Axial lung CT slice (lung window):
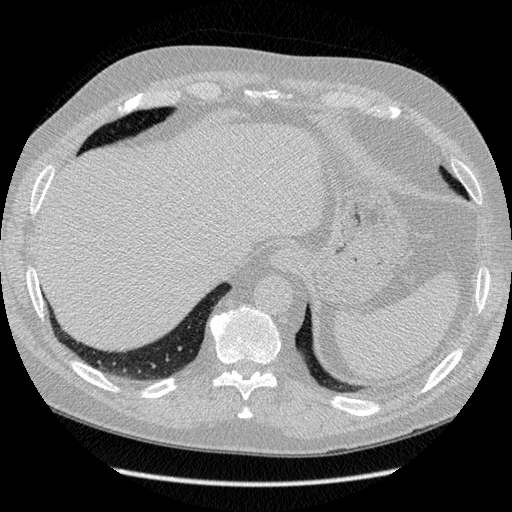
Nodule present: no